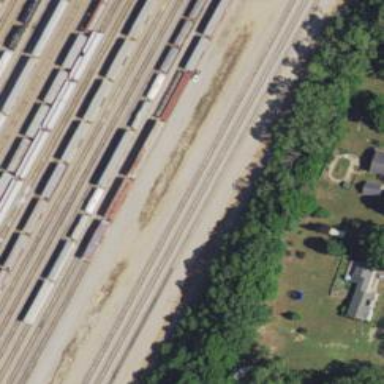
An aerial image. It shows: Railway siding for service.